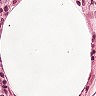
Metastatic tissue present: no